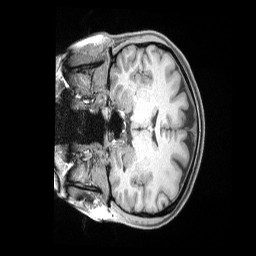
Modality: T1w
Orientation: coronal
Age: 36
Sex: female
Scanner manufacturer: siemens
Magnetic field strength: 3 T
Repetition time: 2 s
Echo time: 0.00211 s